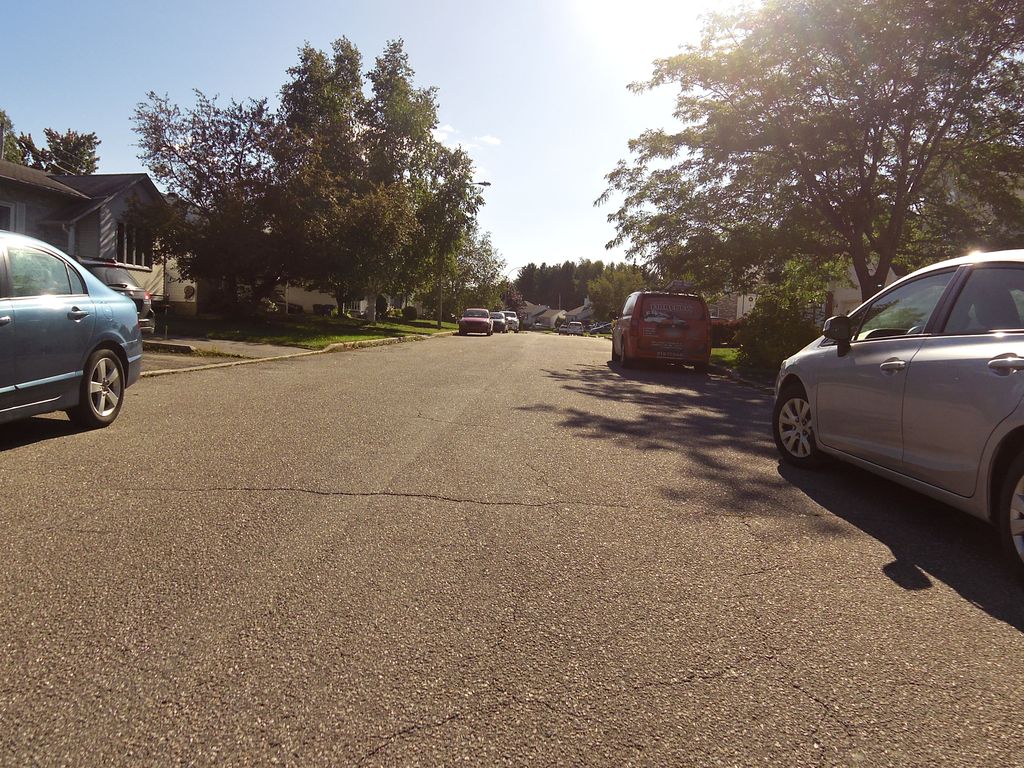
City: ottawa-gatineau